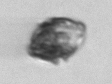
Label: Kryptoperidinium_triquetrum